Aerial crown-view tile of a tropical tree (Barro Colorado Island, Panama), acquired 20250512:
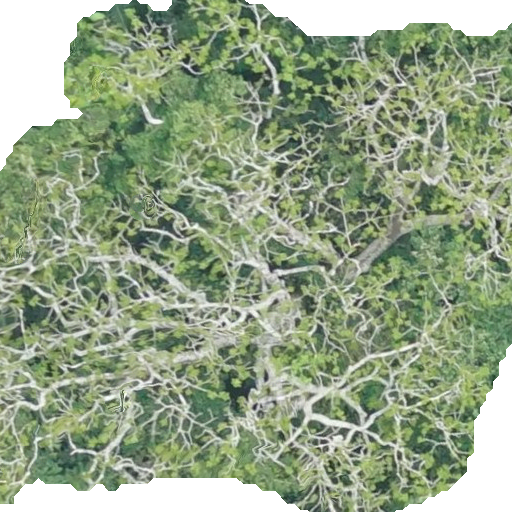
Species: Pseudobombax septenatum
GBIF accepted scientific name: Pseudobombax septenatum
Crown area: 400.48 m²